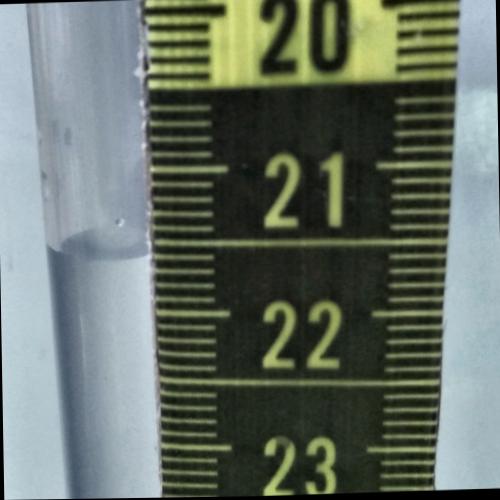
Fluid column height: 21.6 cm